Field crop: maize
Growth stage: 2
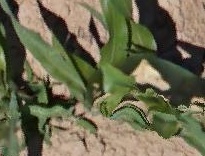
Species: maize